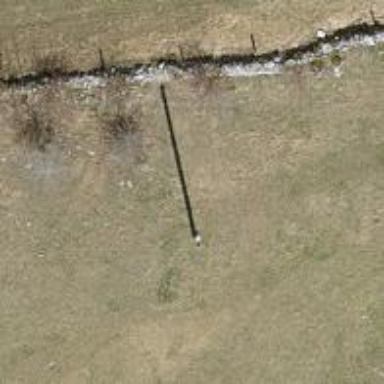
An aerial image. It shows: Power pole.